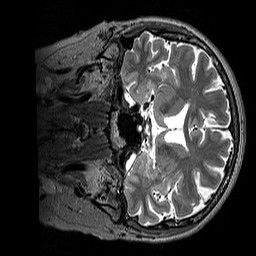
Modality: T2w
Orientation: coronal
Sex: female
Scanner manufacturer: siemens
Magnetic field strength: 3 T
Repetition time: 3.2 s
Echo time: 0.409 s